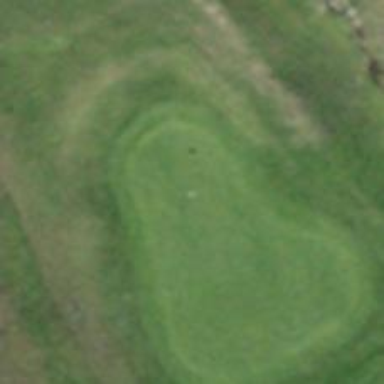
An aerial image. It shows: Golf hole.